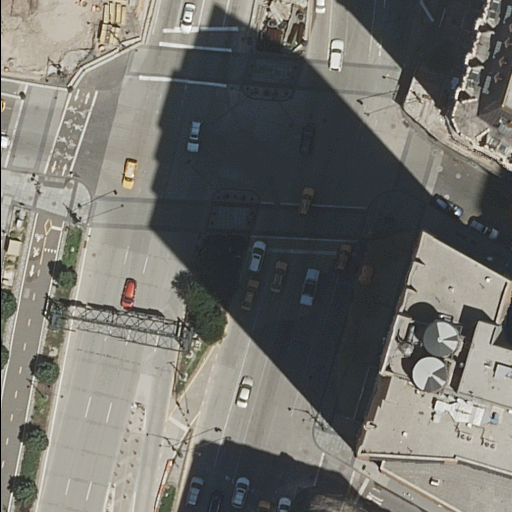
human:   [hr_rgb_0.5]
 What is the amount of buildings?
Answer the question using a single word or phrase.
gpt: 2

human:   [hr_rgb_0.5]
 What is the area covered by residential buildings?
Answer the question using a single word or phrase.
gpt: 2553m2

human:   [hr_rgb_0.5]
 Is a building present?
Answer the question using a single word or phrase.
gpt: yes

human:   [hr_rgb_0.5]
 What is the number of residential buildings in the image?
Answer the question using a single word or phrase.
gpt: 2

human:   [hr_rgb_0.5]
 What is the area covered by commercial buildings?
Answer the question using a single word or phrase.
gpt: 0m2

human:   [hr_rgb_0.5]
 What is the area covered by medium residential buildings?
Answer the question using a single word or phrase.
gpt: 0m2

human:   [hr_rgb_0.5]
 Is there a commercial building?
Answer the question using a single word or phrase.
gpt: no

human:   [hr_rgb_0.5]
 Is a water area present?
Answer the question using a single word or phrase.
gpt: no

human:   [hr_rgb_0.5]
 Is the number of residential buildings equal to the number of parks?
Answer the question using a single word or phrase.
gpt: no

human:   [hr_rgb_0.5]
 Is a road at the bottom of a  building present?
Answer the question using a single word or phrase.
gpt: yes

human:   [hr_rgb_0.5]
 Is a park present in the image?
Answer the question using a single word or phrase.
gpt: yes

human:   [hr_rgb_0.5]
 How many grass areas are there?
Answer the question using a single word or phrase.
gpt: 1

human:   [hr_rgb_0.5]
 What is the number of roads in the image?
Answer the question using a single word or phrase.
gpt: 25

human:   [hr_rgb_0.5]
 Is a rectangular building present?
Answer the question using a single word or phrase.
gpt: yes

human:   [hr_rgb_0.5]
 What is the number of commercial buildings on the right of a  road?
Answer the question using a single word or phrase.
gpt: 0

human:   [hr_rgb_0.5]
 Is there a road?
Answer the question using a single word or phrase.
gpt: yes

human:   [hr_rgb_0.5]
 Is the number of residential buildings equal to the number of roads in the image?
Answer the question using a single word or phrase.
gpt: no

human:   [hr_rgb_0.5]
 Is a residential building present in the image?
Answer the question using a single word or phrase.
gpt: yes

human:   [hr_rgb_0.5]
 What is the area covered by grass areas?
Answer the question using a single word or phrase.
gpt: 214m2

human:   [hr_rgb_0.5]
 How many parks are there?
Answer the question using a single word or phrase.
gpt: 1

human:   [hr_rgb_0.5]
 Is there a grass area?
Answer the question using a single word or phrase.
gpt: yes

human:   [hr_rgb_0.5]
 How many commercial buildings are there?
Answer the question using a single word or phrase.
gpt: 0

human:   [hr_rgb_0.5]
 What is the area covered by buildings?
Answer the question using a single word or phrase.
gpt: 2553m2

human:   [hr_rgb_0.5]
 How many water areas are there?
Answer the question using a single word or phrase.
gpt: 0

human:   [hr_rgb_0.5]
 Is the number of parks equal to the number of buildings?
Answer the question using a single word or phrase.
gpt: no

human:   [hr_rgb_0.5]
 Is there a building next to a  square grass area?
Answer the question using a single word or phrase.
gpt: no

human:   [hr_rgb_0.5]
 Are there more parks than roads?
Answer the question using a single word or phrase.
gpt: no

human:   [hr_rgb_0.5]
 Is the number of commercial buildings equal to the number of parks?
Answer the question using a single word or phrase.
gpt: no

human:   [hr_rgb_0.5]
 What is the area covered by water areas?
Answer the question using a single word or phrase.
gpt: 0m2

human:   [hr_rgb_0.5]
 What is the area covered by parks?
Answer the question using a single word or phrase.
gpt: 775m2

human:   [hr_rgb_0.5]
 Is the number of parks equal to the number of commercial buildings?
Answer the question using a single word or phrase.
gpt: no

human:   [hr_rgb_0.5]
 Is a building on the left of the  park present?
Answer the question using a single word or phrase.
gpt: no

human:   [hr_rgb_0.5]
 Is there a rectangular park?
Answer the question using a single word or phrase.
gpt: yes

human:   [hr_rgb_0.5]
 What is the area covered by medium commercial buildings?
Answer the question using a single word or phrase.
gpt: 0m2

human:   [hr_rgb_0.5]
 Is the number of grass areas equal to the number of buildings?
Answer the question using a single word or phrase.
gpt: no

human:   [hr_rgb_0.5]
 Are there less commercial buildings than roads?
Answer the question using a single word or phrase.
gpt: yes

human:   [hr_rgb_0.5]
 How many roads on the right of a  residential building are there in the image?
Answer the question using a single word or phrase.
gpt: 0

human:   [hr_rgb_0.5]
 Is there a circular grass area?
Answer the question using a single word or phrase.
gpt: no

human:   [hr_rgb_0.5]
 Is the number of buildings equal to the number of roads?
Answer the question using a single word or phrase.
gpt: no

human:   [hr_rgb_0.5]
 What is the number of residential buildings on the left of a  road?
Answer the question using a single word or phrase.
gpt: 0

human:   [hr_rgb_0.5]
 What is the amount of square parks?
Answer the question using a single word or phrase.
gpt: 0

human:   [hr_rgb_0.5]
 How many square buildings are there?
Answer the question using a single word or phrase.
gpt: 0

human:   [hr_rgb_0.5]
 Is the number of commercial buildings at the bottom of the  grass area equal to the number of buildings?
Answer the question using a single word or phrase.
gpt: no

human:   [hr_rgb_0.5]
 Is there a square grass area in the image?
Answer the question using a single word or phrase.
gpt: no

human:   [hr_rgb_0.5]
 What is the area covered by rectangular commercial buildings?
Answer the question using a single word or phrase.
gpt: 0m2

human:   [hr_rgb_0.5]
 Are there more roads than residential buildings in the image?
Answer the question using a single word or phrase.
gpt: yes

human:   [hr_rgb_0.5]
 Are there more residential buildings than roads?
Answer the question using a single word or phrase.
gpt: no

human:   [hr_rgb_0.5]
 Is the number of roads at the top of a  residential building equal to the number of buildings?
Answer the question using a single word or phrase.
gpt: no

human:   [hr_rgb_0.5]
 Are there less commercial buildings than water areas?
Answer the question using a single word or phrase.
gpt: no

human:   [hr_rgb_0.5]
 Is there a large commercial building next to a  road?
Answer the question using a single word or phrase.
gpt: no

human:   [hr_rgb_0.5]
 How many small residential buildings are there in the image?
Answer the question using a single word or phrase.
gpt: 0

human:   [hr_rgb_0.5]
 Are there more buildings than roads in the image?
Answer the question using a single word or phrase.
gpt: no

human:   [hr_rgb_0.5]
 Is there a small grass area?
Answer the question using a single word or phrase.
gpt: no

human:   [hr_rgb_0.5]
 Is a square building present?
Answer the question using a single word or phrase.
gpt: no

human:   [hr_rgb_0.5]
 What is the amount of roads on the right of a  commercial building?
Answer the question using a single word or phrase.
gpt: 0

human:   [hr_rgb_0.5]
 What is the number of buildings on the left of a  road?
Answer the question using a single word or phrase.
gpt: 0

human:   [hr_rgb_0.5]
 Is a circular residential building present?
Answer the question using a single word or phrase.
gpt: no

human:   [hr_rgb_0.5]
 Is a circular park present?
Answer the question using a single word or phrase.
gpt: no

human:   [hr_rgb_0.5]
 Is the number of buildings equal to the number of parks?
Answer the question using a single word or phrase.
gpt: no

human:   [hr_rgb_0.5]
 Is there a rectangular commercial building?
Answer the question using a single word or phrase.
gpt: no

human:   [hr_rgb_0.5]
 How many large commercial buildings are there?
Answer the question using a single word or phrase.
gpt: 0

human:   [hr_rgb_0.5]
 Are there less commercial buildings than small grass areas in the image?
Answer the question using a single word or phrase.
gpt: no

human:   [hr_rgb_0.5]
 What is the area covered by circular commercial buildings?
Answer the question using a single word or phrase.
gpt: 0m2

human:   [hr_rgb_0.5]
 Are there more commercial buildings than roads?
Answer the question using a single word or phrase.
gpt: no